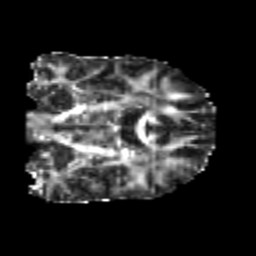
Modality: FA
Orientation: coronal
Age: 22
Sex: male
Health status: healthy
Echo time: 0.074 s